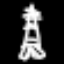
Label: The Eiffel Tower